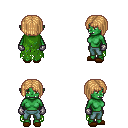
a pixel art fantasy rpg character, female body template, orc, green skin, green tattered cape, teal pants, light blonde pageboy hairstyle, metal gloves, brown slippers, four views (front, back, left, right), 2x2 character sprite sheet, small pixel art, hard edges, no anti-aliasing